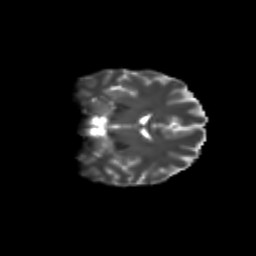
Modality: T2w
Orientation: coronal
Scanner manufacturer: siemens
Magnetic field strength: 3 T
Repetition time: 9.2 s
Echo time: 0.084 s